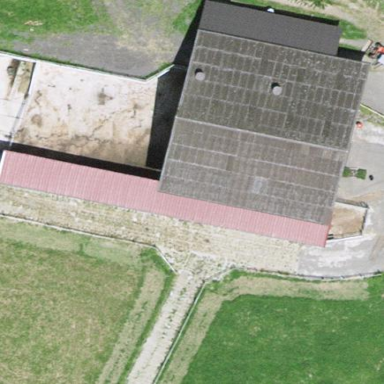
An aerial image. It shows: View of roof of building.